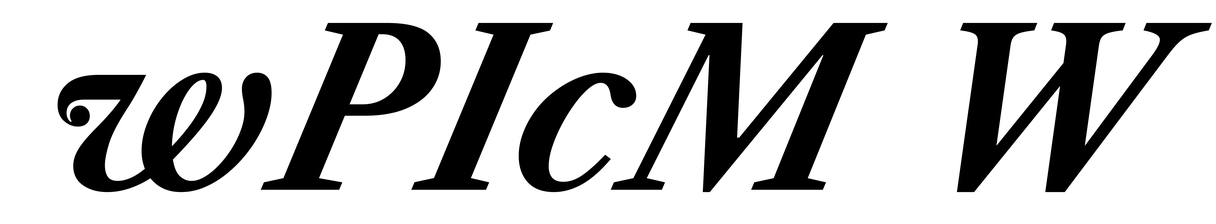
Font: LibreCaslonText-Italic_Bold_Italic